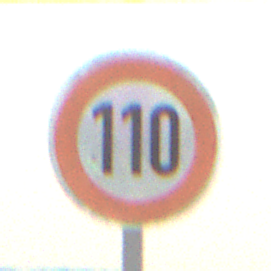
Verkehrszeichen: Geschwindigkeit110
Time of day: MorningAfternoon
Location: Outdoor (Nature)
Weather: Overcast
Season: Winter
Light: Natural